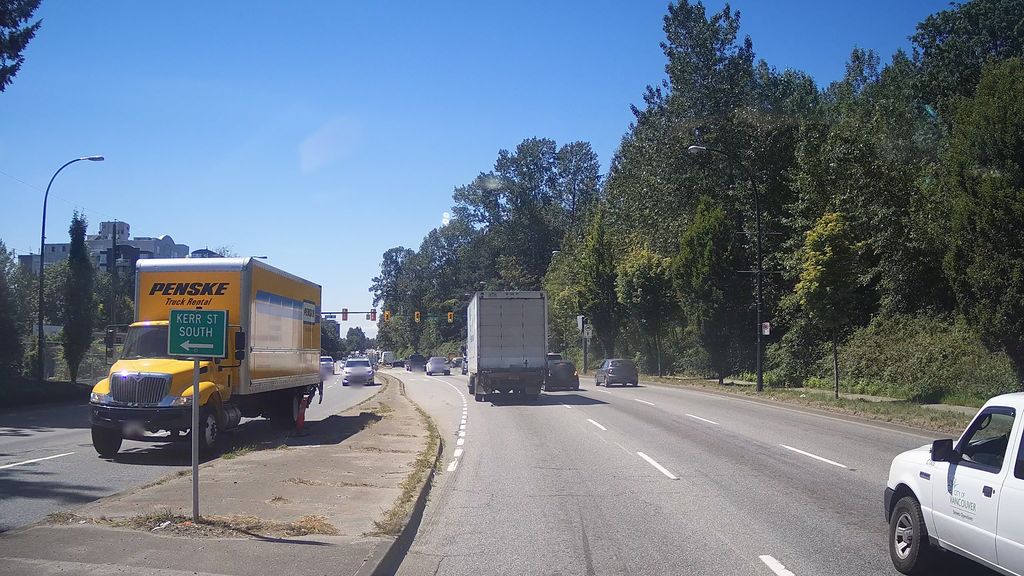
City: vancouver